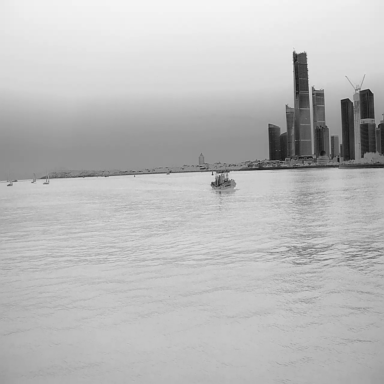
There are eight objects shown in the infrared image, including three sailboats, four bulk_carriers, and a container_ship.